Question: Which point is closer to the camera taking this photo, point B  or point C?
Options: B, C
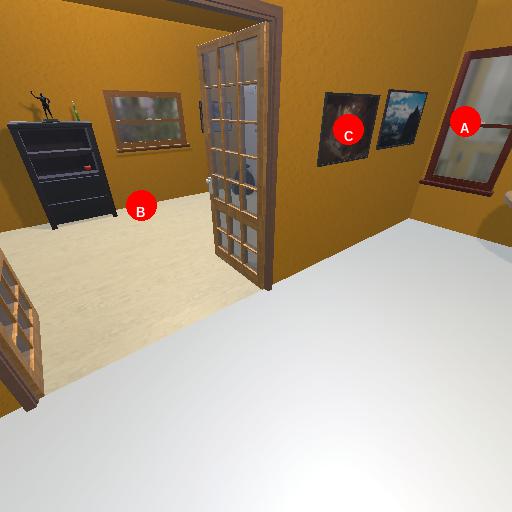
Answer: B